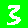
Digit: 3